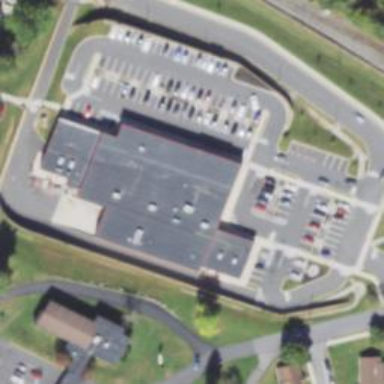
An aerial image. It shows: Pharmacy related to healthcare.